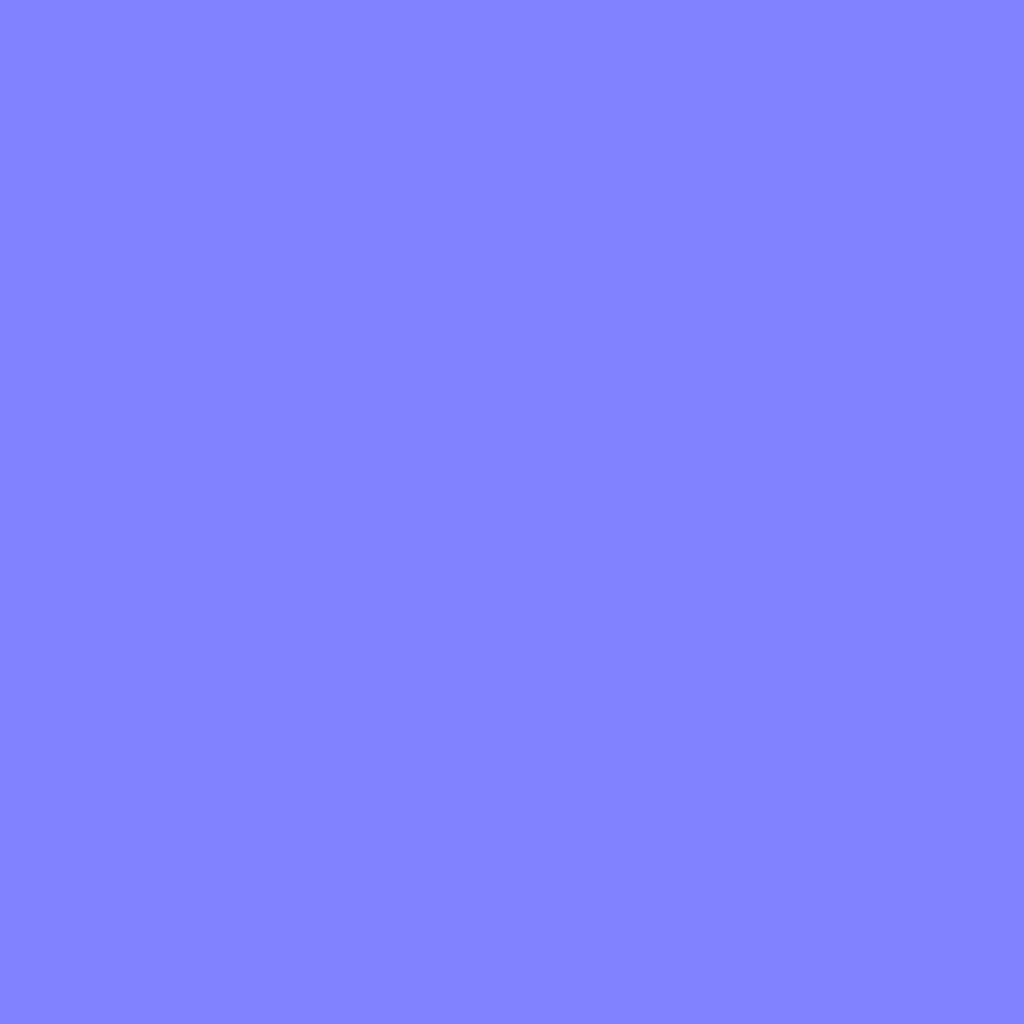
Texture map type: NormalDX